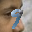
Label: 9